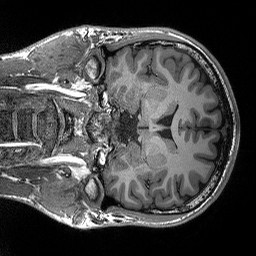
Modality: T1w
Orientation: coronal
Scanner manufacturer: siemens
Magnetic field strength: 3 T
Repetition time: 2.3 s
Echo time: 0.00298 s